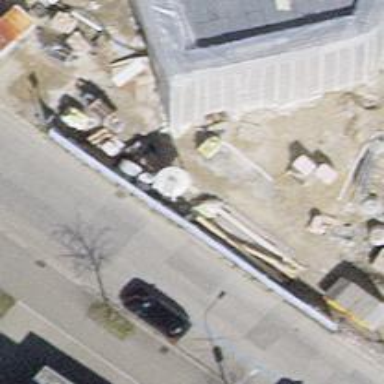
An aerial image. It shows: Bollard.